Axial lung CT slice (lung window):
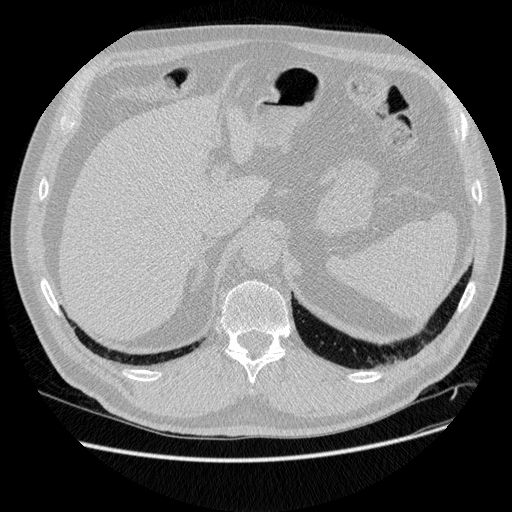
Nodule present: no